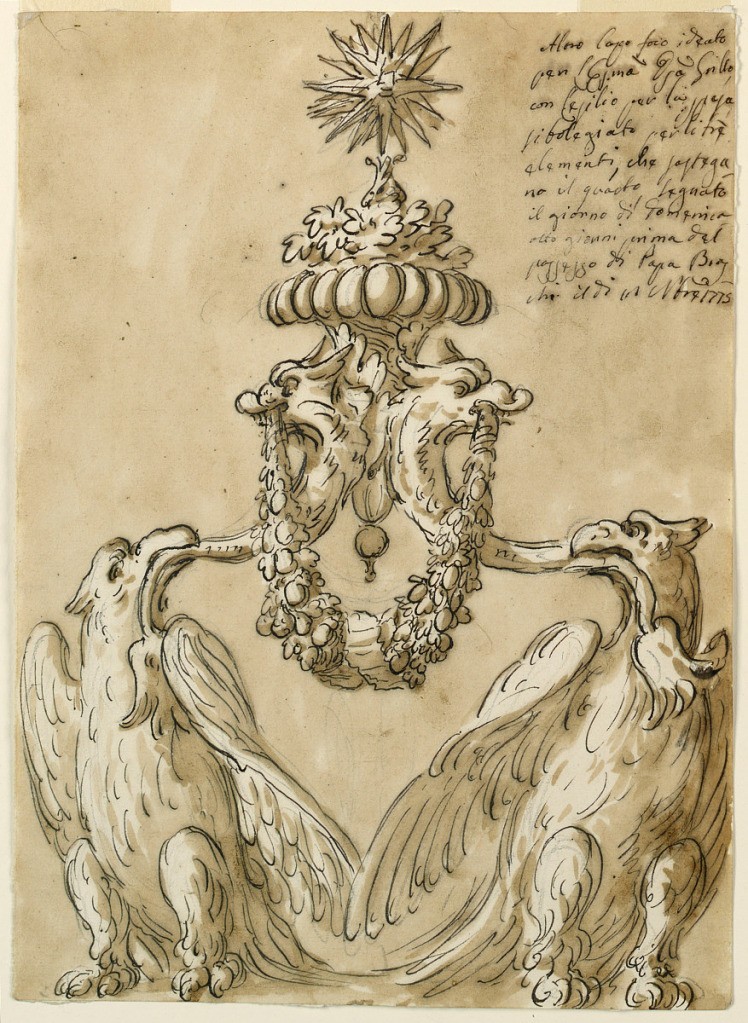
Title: Fender
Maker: Giuseppe Barberi, Italian, 1746–1809
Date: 1775
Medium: Pen and brown ink, brush and brown wash, graphite on off-white laid paper
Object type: Drawing
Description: Vertical rectangle. Two standing eagles support the tails of dolphins, whose mouths are connected by a festoon. Behind and above them rises a bag-like horn, with leaves and a calyx supporting a star with many points. Usual background.